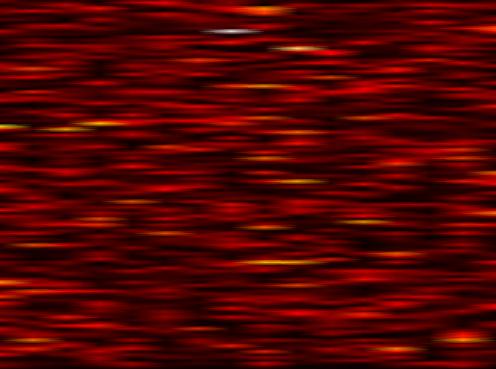
Label: FOFDM